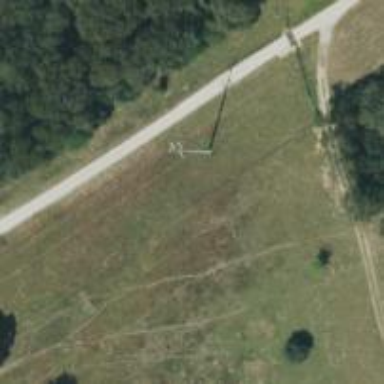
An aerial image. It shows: Power pole.